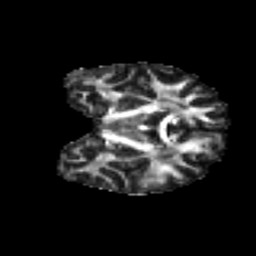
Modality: FA
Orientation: coronal
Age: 28
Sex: female
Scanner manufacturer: ge
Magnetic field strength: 3 T
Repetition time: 7.8 s
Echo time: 0.0606 s